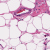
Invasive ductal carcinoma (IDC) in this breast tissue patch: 0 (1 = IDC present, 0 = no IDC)